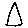
Label: triangle